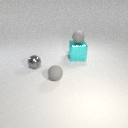
large cyan metal cube to the right of small gray metal sphere